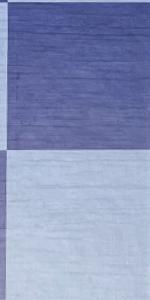
Label: Empty